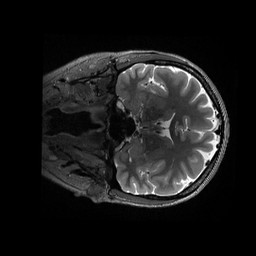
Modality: T2w
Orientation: coronal
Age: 32
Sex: female
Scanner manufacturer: siemens
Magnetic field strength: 3 T
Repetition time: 3.2 s
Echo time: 0.564 s